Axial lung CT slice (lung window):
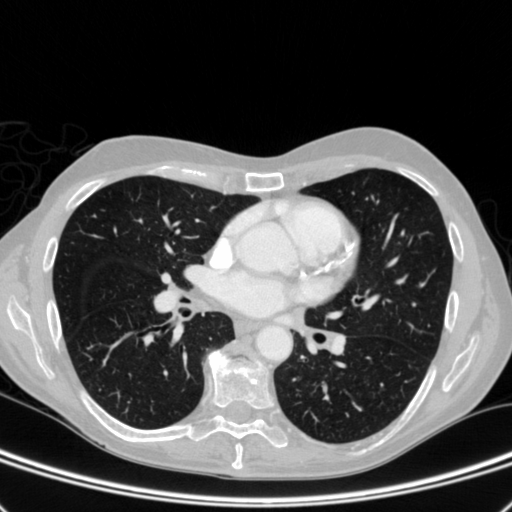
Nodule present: no